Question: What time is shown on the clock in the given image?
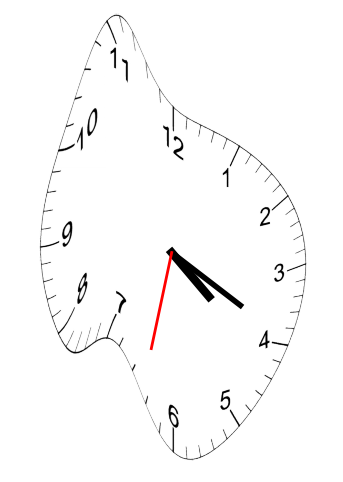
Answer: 04:19:32